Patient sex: F
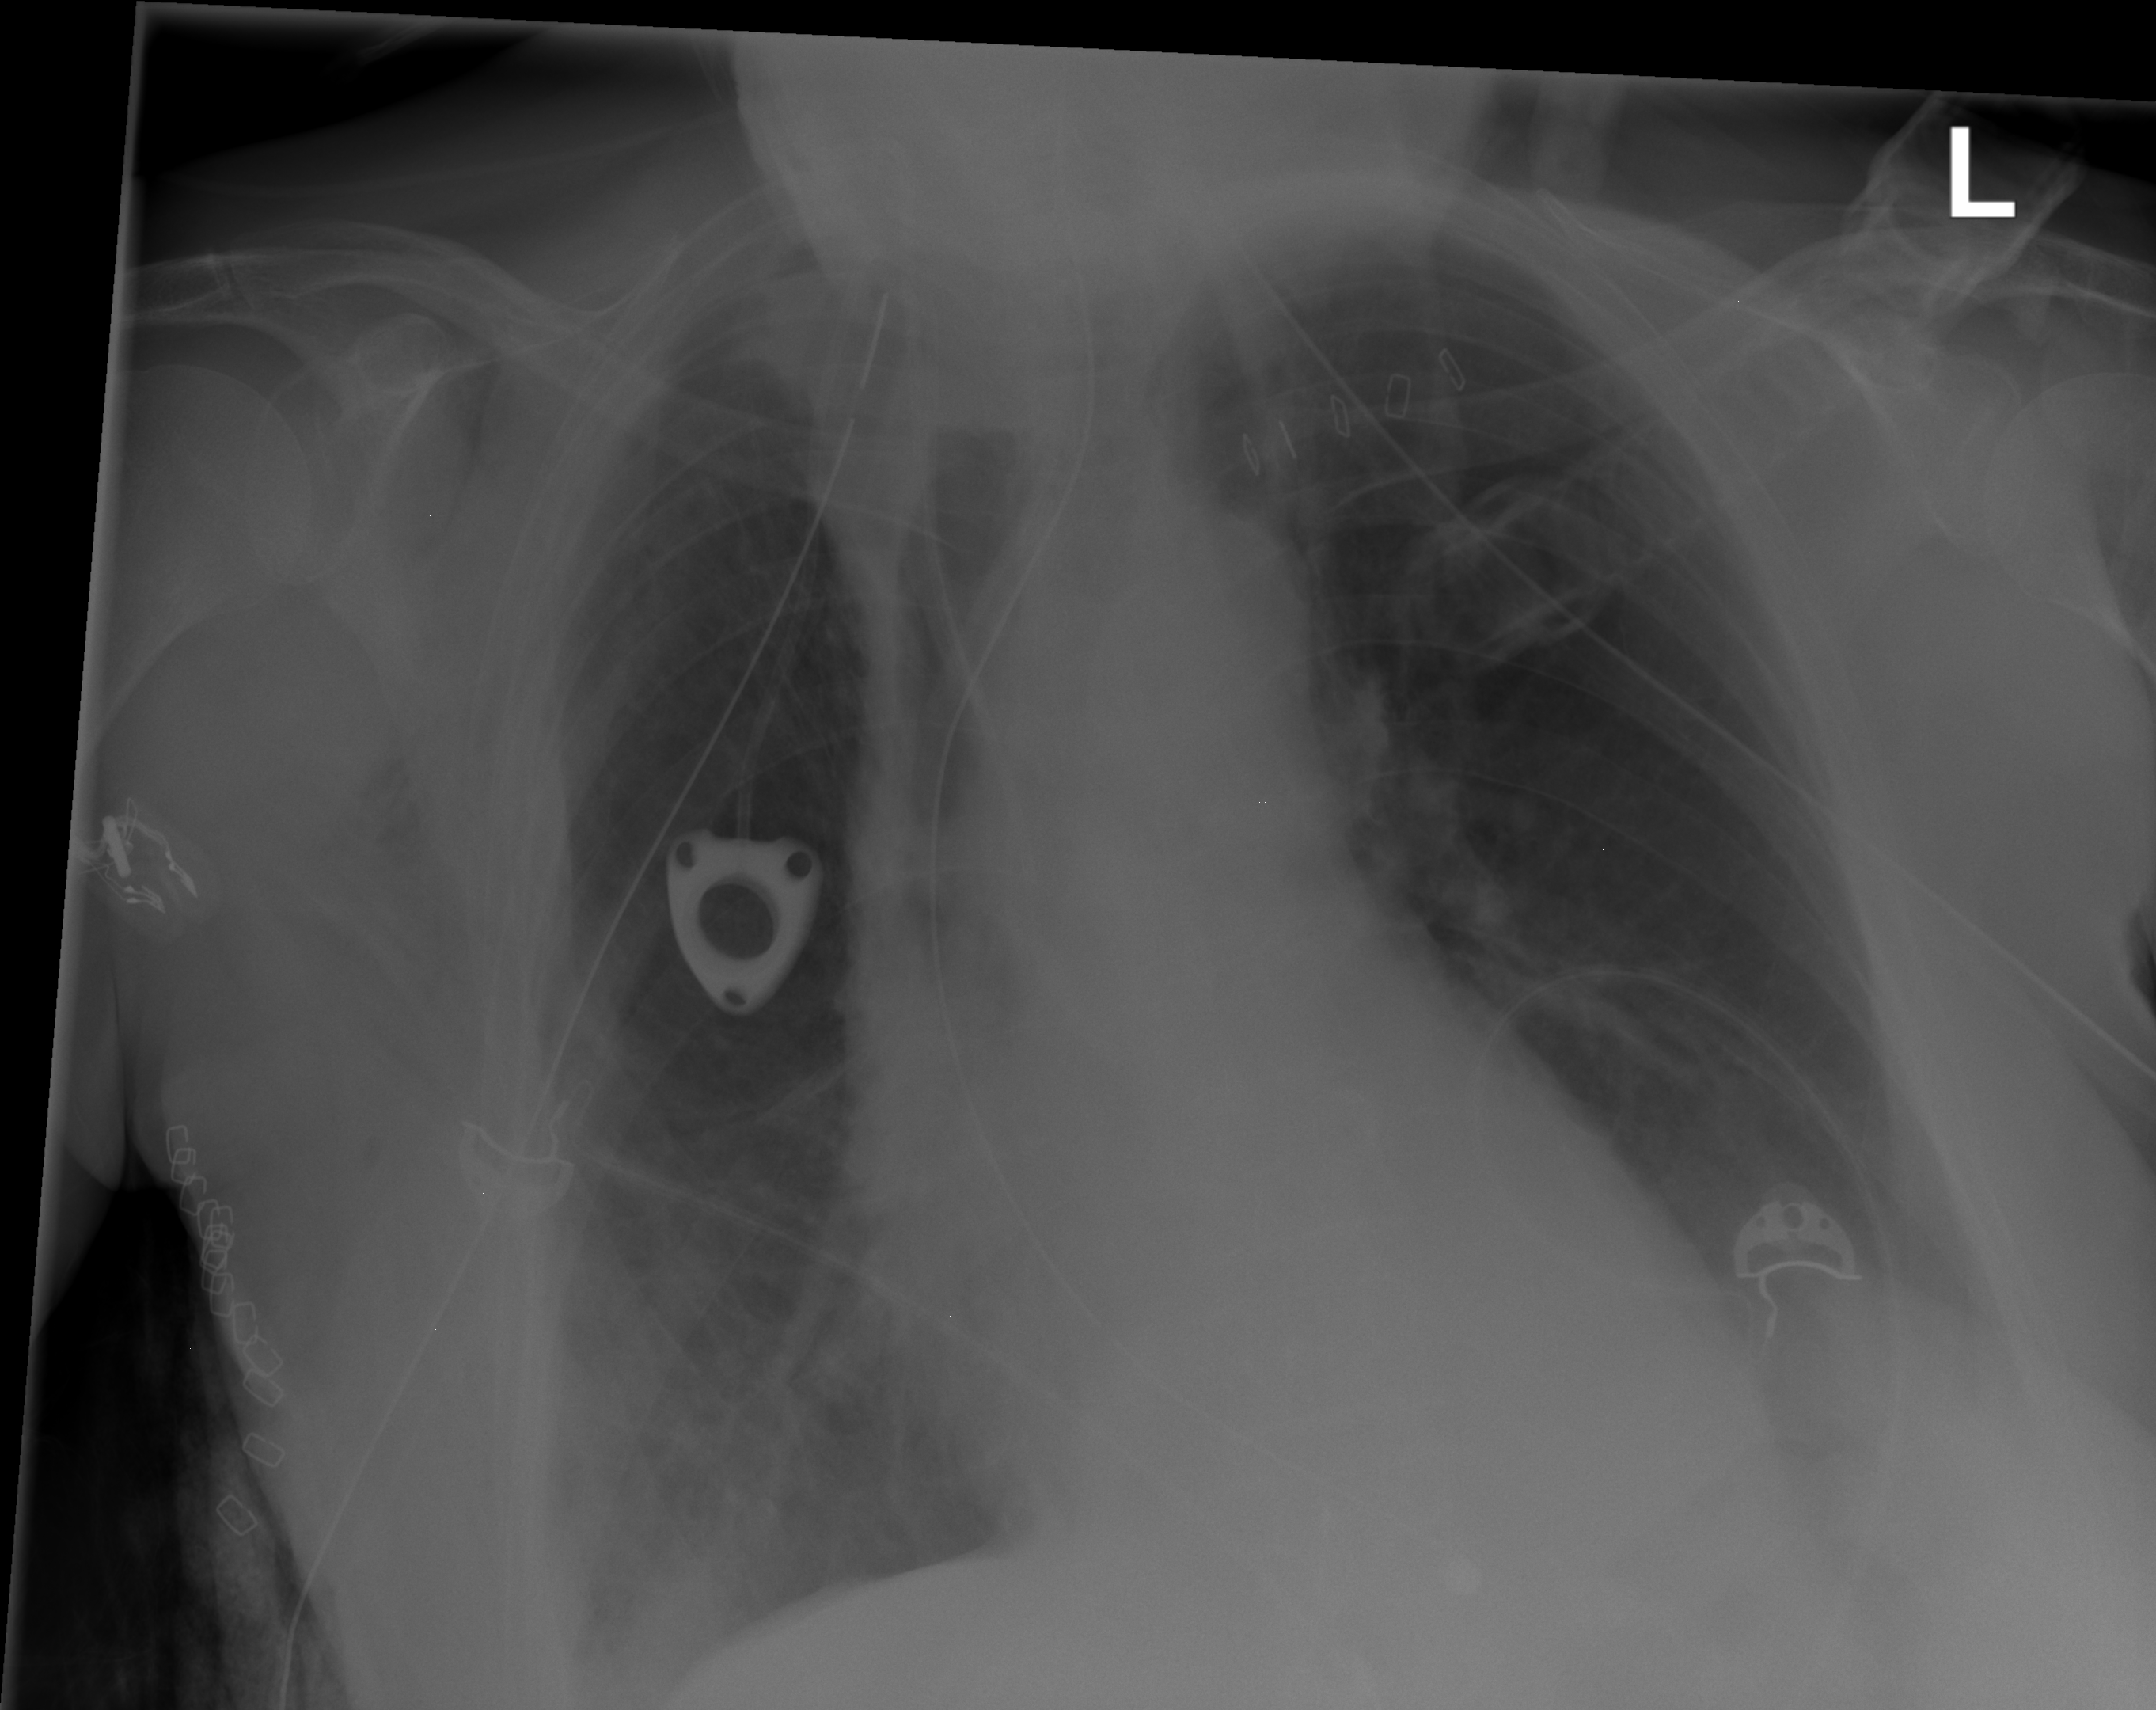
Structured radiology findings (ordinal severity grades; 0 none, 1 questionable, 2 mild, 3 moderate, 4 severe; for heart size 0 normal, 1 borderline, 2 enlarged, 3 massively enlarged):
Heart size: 0
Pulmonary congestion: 0
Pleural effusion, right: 1
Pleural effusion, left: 0
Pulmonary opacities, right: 1
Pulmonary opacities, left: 0
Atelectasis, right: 2
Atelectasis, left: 0